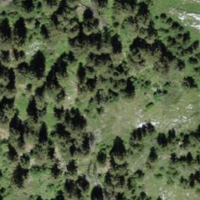
EUNIS habitat code: 43
Species observed at this site:
Cephalanthera rubra
Rana temporaria